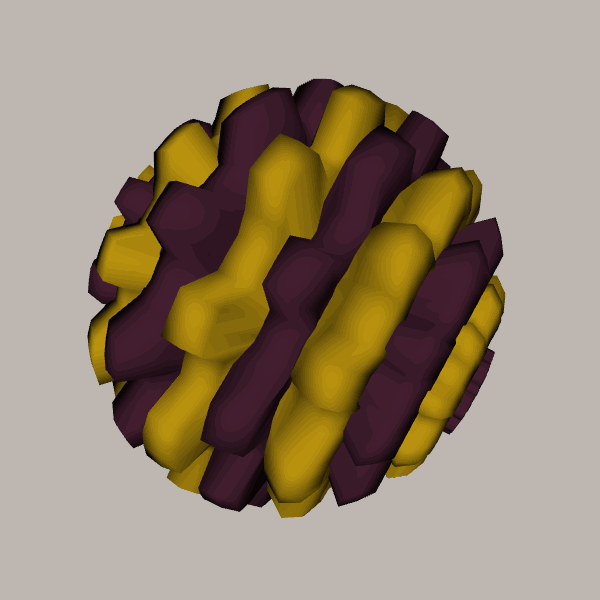
Background: light